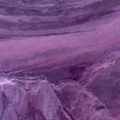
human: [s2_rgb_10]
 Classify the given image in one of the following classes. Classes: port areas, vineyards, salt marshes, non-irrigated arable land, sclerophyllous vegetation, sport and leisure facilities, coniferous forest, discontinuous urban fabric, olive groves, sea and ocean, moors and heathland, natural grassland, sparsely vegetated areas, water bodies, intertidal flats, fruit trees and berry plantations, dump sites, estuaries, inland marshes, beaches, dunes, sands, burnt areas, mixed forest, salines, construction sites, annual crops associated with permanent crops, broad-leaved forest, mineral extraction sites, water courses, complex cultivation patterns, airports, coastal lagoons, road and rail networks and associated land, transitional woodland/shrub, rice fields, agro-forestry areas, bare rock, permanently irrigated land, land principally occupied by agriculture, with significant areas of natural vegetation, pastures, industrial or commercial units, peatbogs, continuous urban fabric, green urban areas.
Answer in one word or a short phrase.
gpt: sea and ocean